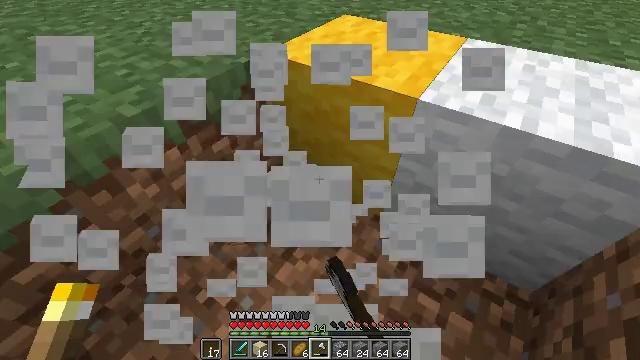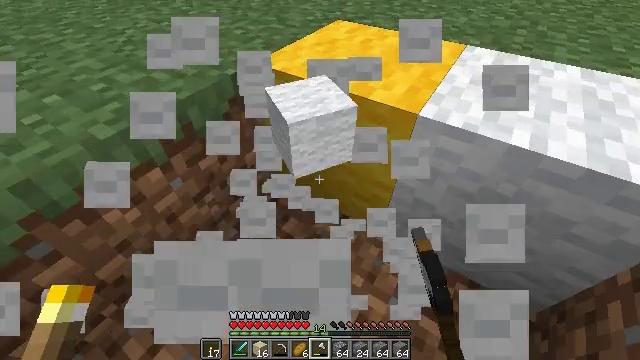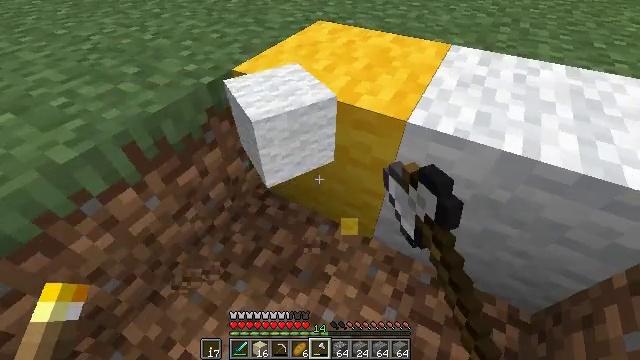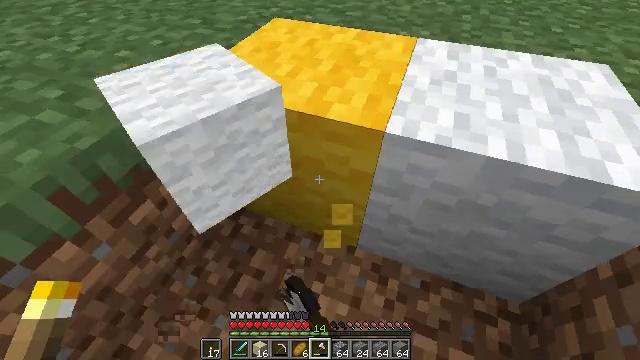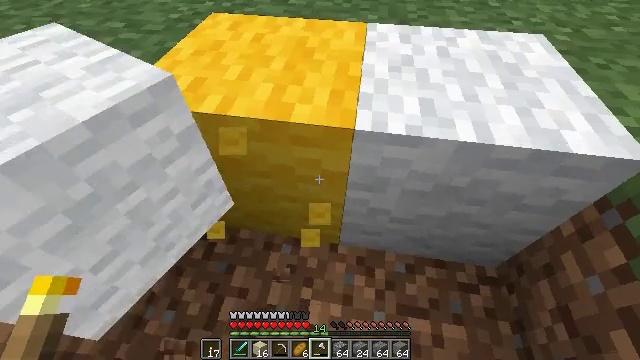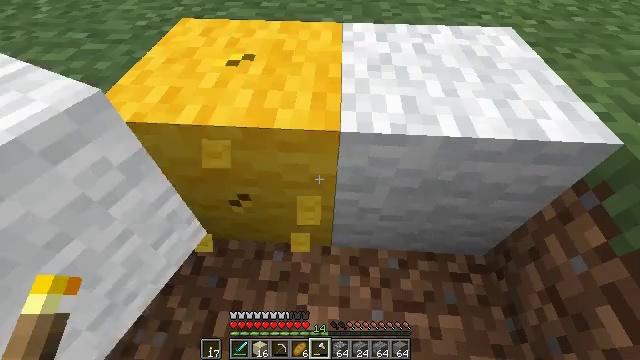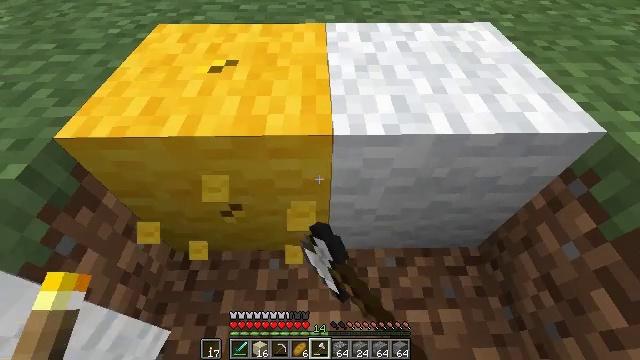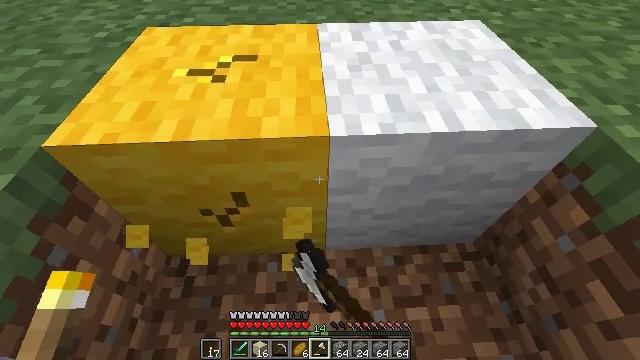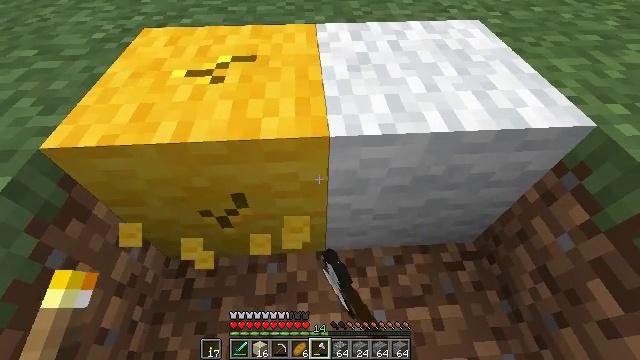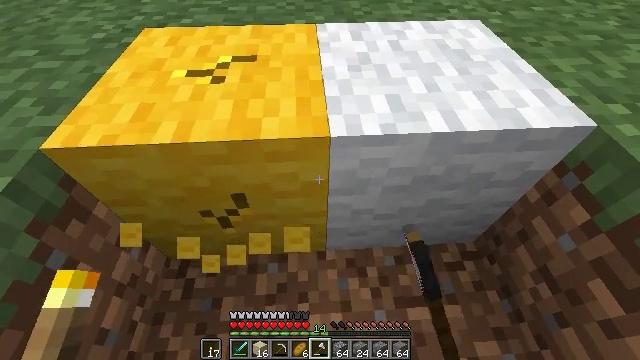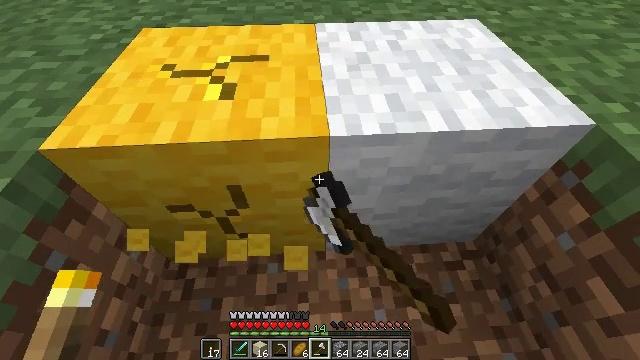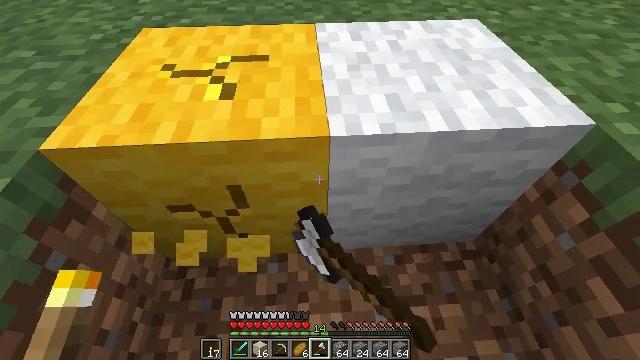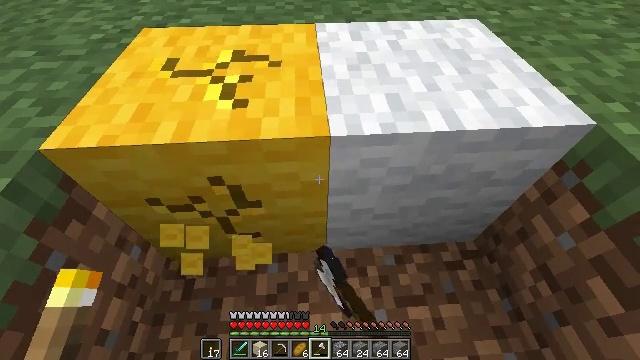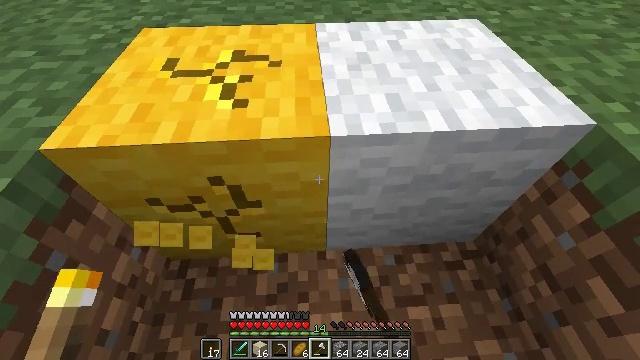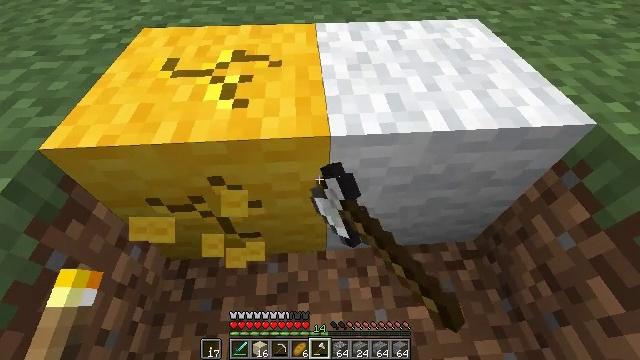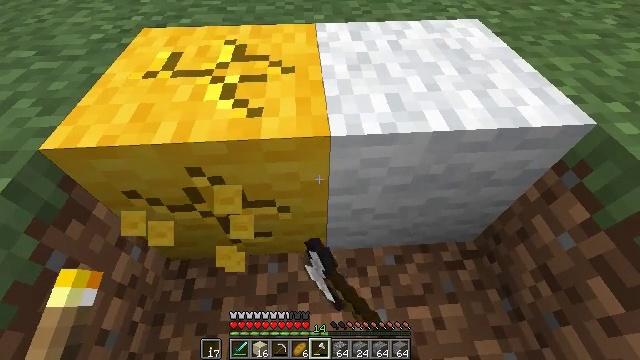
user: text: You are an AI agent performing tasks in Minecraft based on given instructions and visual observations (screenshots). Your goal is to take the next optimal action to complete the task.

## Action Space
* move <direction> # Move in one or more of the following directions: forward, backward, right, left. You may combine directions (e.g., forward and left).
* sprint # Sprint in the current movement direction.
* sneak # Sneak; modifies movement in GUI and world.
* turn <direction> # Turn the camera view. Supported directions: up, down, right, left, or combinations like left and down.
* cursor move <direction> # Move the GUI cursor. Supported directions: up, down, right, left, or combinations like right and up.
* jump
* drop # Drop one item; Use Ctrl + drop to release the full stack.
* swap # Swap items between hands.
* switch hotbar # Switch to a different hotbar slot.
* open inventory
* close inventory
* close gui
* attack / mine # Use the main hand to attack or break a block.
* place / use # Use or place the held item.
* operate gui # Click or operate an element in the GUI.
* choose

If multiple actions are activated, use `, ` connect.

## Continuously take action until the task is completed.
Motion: motion action
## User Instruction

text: Attack the yellow wool block to mine it.
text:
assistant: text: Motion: move forward, turn right, attack / mine
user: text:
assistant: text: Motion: move forward, turn right, attack / mine
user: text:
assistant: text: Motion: turn right and down, attack / mine
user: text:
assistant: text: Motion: turn right and down, attack / mine
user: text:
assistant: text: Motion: turn right, attack / mine
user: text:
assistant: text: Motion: turn right, attack / mine
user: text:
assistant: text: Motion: turn right, attack / mine
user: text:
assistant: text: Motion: attack / mine
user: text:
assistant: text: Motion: attack / mine
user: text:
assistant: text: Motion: attack / mine
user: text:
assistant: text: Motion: attack / mine
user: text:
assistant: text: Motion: attack / mine
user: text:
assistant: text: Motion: attack / mine
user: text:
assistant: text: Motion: attack / mine
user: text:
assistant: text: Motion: attack / mine
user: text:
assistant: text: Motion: attack / mine
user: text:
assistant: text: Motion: attack / mine
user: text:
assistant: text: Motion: attack / mine
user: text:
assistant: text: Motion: attack / mine
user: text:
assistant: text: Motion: attack / mine
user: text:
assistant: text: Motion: attack / mine
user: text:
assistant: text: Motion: attack / mine
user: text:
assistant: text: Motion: attack / mine
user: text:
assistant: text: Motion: attack / mine
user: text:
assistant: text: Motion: attack / mine
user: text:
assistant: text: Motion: attack / mine
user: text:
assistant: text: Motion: move forward, attack / mine
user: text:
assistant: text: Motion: move forward, attack / mine
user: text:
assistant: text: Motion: move forward, attack / mine
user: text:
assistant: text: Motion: move forward, attack / mine